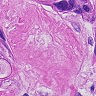
Metastatic tissue present: yes